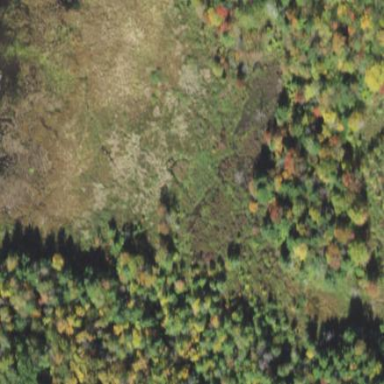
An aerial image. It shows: Wetland area characterized by wet meadow.